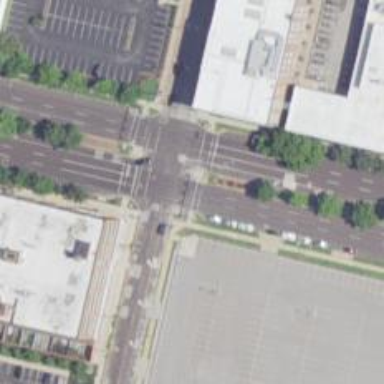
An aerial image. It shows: Marked footway crossing with line markings.